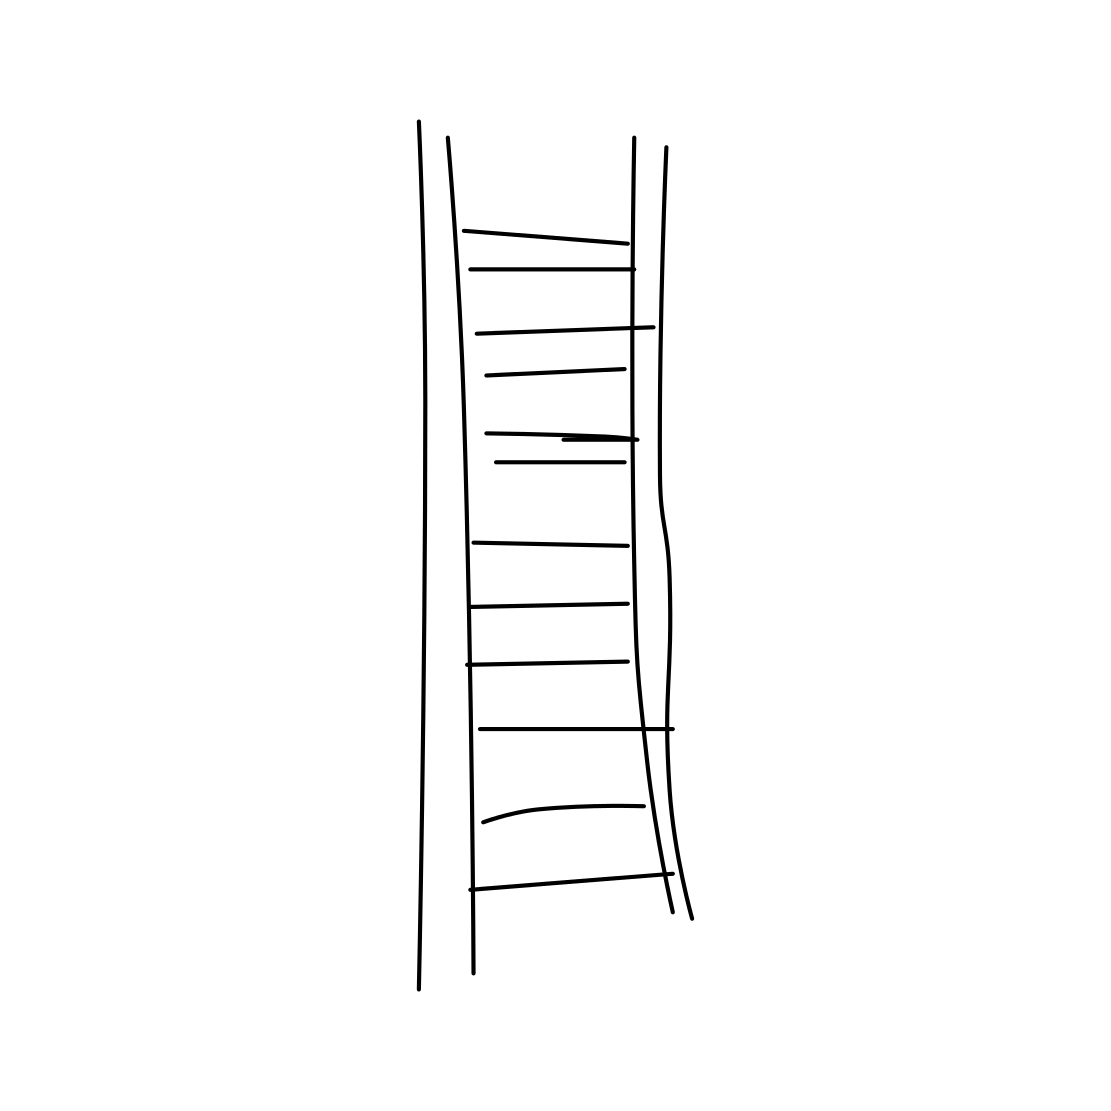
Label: ladder